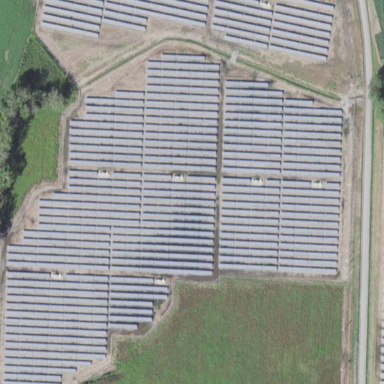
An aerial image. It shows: Solar power plant enclosed by fence. The plant generates electricity using photovoltaic technology.